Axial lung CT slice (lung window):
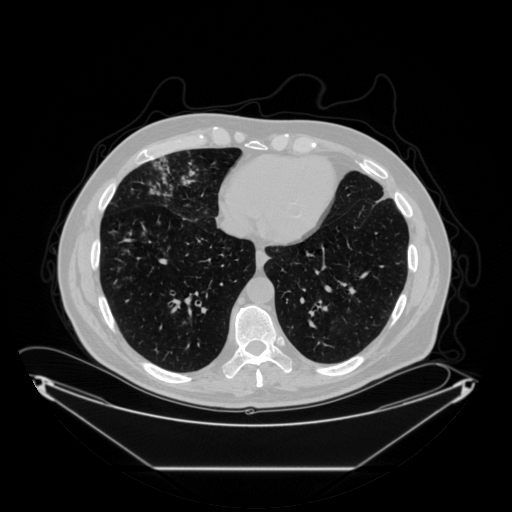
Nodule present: no